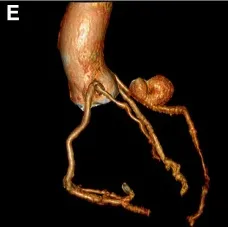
Multimodal imaging. (E) Preoperative coronary CT angiography: 3D reconstruction view.
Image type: radiology (ct)